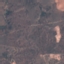
Label: HerbaceousVegetation